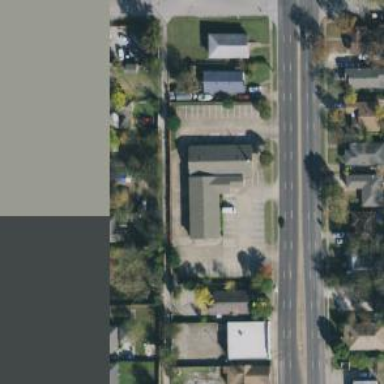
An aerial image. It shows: Alley classified as service road.